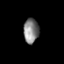
Tissue: prostate
Cell type: B cells
Senescence score: 0.7093
Nuclear area (px): 368
Mean DAPI intensity: 130.981